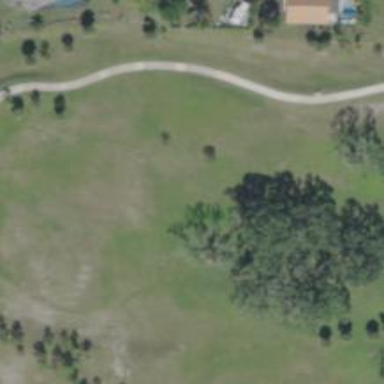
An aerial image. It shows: Disc golf basket.